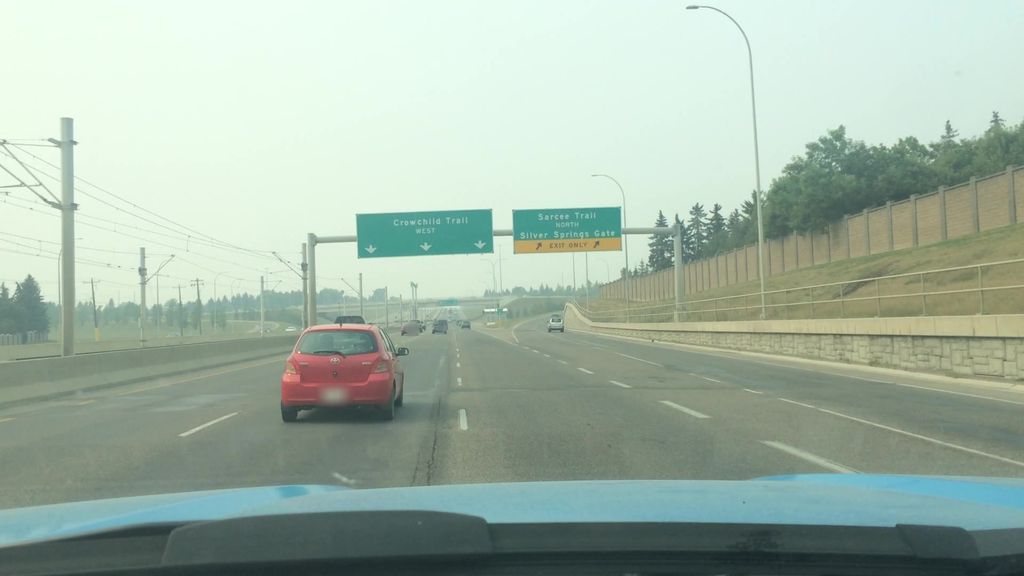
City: calgary